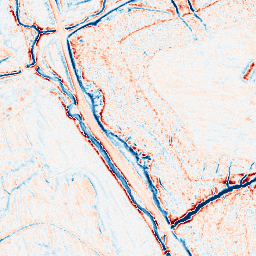
Category: edge_preserving
Decomposition family: anisotropic_diffusion
Decomposition parameters: iterations: 10
kappa: 30
gamma: 0.2
Upsampling method: quintic
Upsampling parameters: scale: 4
Upsampling scale: 4